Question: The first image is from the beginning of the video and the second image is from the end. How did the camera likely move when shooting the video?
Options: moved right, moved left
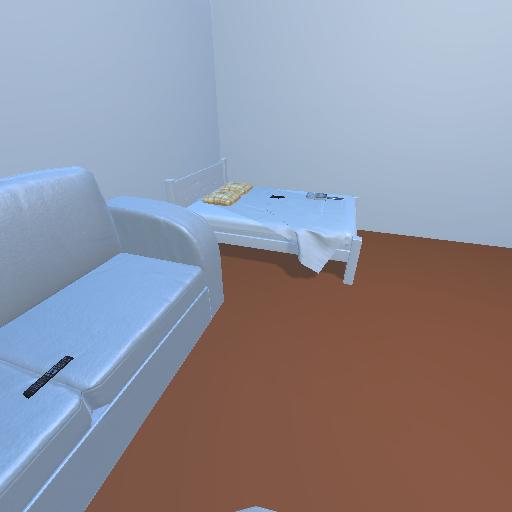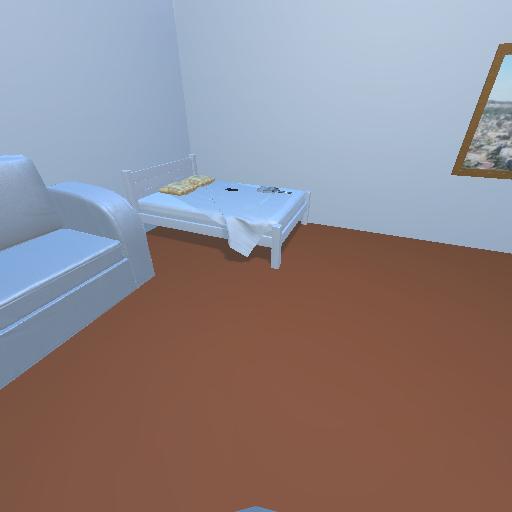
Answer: moved right